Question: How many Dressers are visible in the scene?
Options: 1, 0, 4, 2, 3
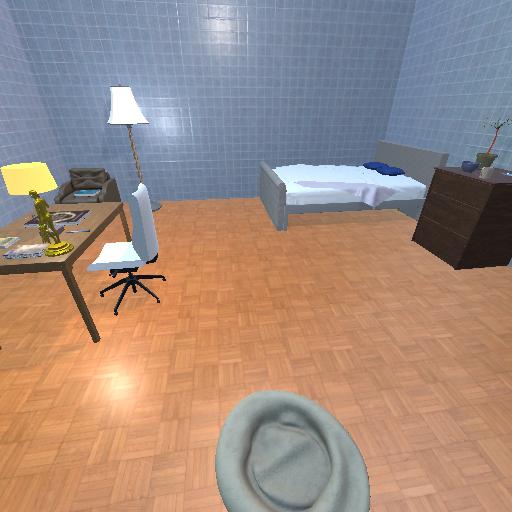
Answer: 1